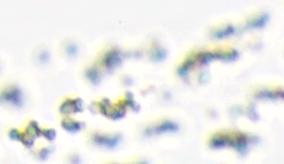
Label: Phaeocystis